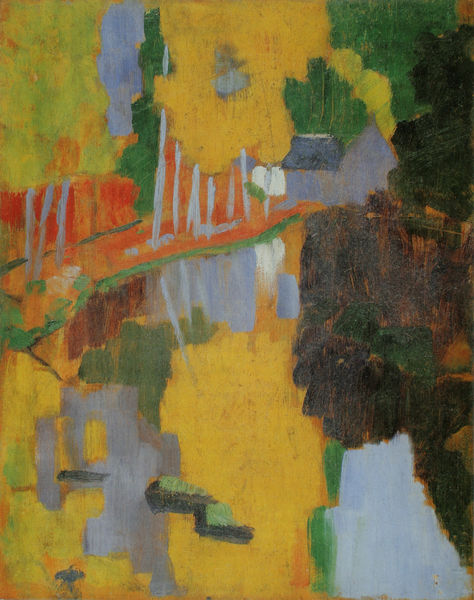
Titel: Der Talisman
Künstler: Paul Sérusier
Standort: Paris
Institution: Musée d'Orsay
Schlagwörter: baum, blau, felsen, gemälde, himmel, laub, meer, schatten, wasser, weiß, aquarell, baumstämme, bäume, fluss, gelb, grün, impressionismus, landschaft, ocker, see, teich, ufer, braun, bunt, frankreich, grau, orange, schwarz, strasse, dach, haus, rot, weg, beige, expressionismus, fauves, flächig, malerei, mensch, steine, öl, bach, baumstamm, erde, häuser, natur, spiegelung, strauch, brücke, busch, büsche, gewässer, hütte, sträucher, wasserspiegelung, insel, wald, farbig, moderne, abstrakt, farben, fläche, flächen, modern, allee, farbe, violett, herbst, rand, strom, stämme, spiegeln, striche, abstraktion, abstrahiert, regen, weiden, form, strich, macke, pinsel, flecken, graublau, waser, bäum, expressionist, serusier, fauvismus, böume, abgetönte farben, angedeutete landschaft, blauorange, klekse, pfeifenkiste, lmarc